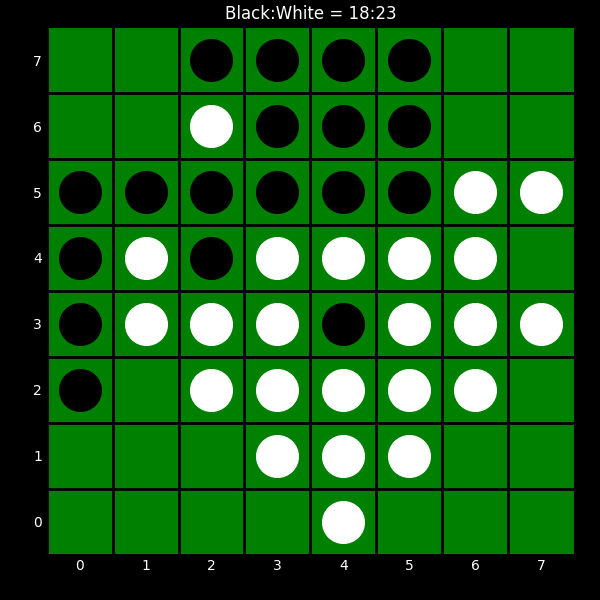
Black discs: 18
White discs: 23